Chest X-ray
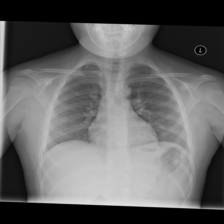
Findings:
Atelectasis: negative
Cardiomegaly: negative
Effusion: negative
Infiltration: negative
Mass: negative
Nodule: negative
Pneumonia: negative
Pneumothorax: negative
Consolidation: negative
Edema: negative
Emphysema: negative
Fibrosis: negative
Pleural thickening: negative
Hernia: negative